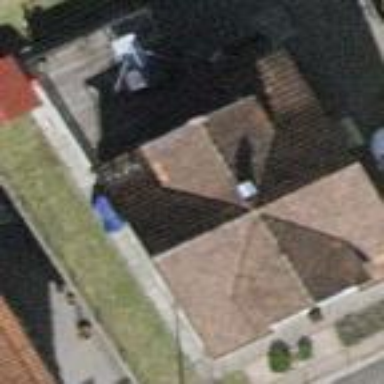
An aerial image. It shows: Detached building.